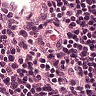
Metastatic tissue present: no